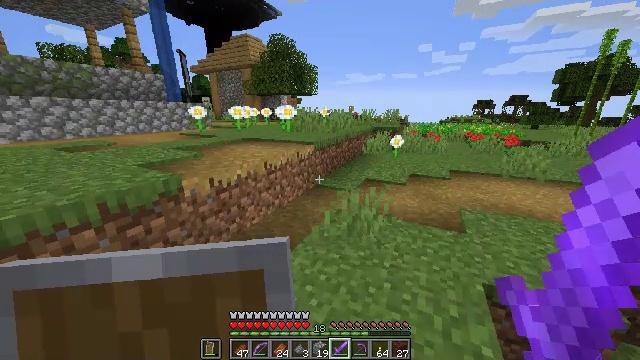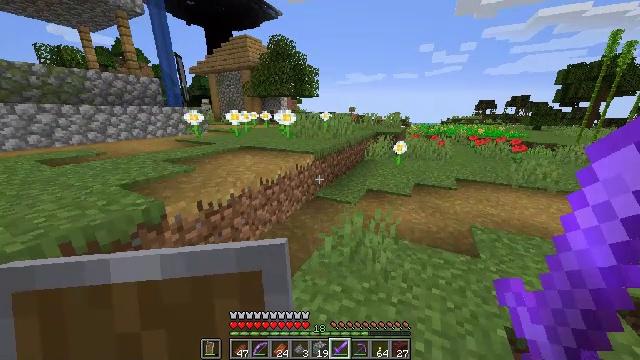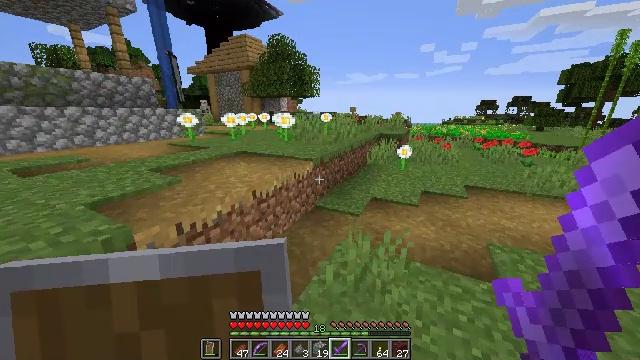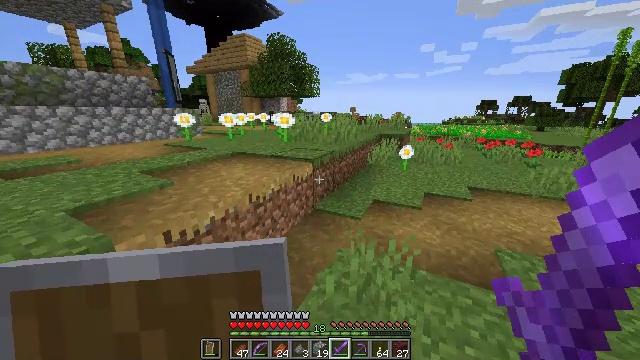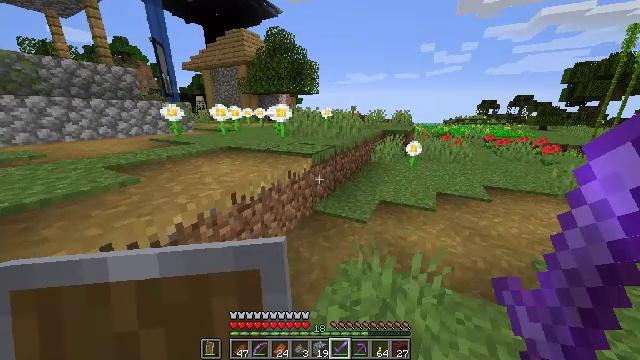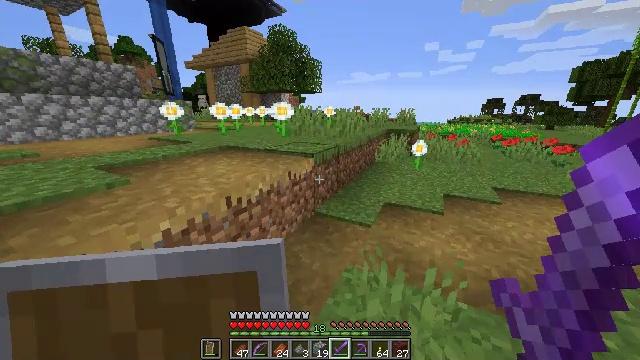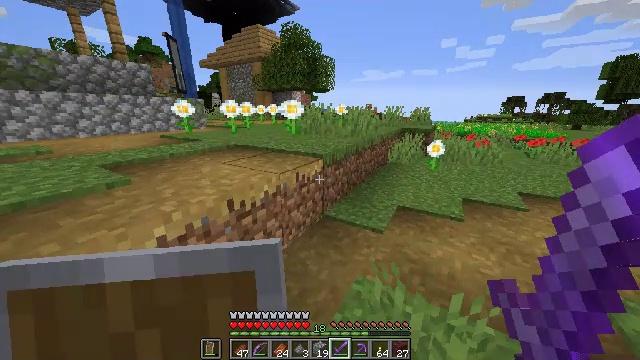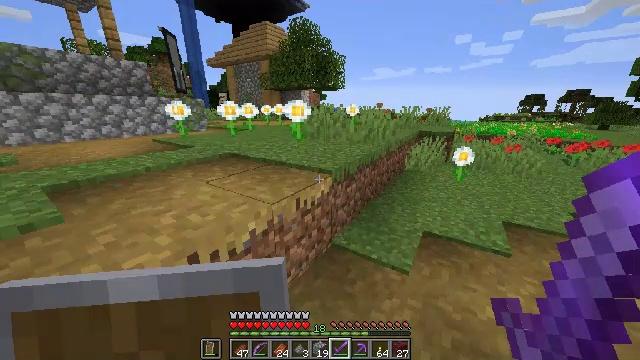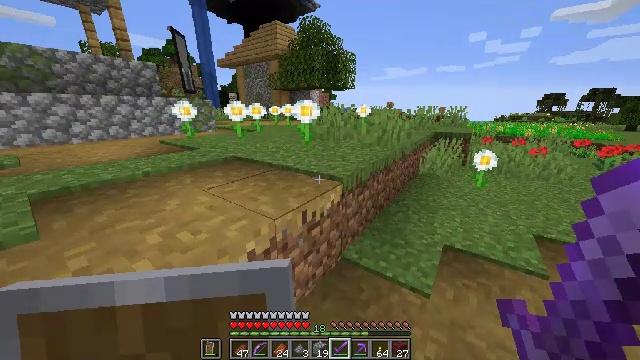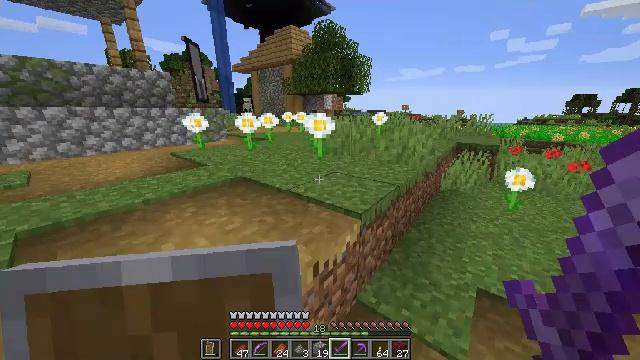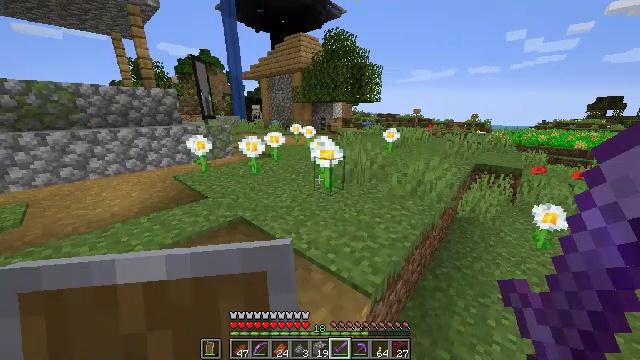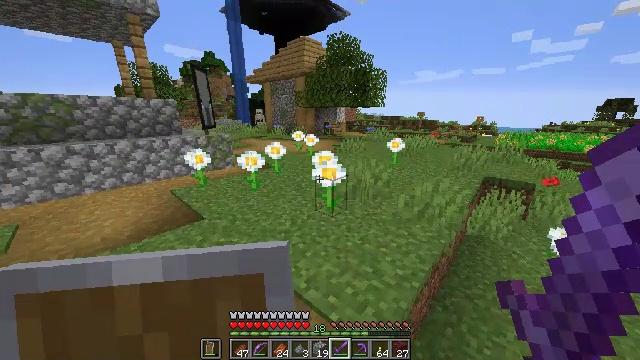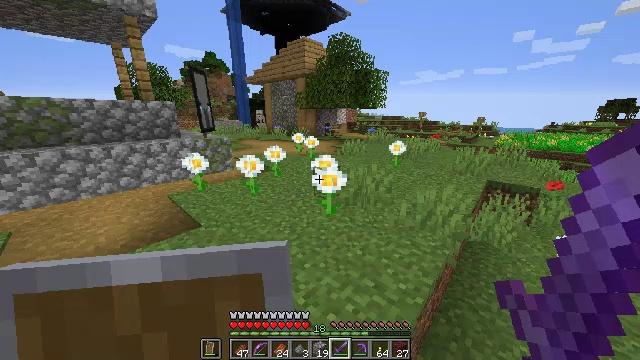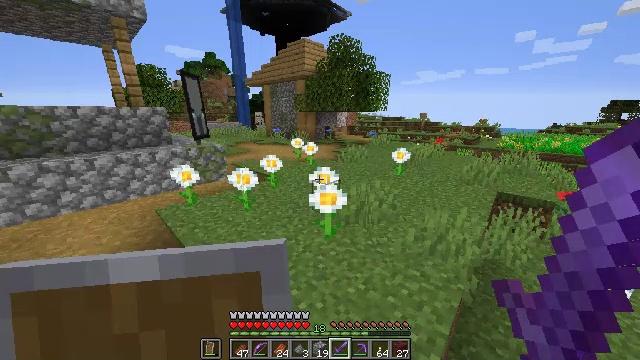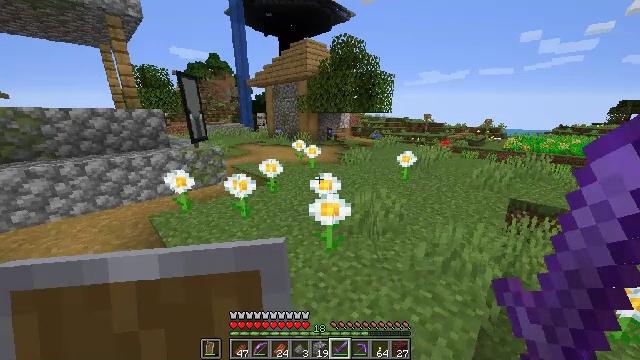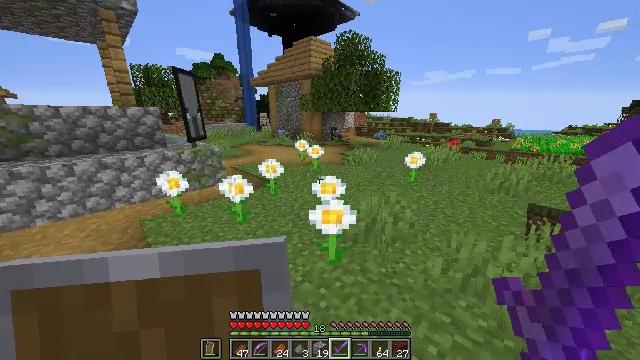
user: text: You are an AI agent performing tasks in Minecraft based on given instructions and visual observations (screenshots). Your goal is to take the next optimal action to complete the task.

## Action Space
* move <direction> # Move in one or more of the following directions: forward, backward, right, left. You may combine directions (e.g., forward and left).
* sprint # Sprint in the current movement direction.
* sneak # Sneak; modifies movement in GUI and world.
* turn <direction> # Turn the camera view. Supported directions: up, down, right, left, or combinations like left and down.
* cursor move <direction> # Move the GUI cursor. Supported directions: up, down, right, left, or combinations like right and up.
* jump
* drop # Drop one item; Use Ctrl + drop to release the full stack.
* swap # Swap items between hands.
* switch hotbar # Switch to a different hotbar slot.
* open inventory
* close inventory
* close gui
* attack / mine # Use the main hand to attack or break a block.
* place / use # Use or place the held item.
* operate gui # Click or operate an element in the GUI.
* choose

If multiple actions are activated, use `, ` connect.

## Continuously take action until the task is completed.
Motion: motion action
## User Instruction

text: Mine the grass in the plains.
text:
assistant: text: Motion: move forward
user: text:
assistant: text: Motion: move forward
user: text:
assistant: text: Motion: move forward
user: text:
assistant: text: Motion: move forward
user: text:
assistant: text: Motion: move forward
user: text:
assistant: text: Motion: move forward, turn left
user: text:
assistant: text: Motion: move forward, turn left
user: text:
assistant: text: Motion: move forward, turn left
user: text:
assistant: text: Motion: move forward, turn left, jump
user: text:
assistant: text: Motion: move forward, turn left, jump
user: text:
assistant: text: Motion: move forward, jump
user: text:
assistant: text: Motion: move forward, jump
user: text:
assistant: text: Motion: move forward, jump
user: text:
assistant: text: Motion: move forward, jump
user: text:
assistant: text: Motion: move forward, turn left, jump
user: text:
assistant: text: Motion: move forward, turn left, jump
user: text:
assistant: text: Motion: move forward, turn left, jump
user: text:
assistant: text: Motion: move forward, turn left, jump
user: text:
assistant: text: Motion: move forward, jump
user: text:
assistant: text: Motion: move forward, jump
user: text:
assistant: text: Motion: move forward, jump
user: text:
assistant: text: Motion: move forward, jump
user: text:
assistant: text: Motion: move forward, jump
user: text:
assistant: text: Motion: move forward, jump
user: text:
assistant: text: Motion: move forward, jump
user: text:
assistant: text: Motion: move forward, turn left, jump
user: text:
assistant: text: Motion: move forward and move left, turn left, jump
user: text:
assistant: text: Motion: move forward and move left, jump
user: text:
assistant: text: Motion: move forward and move left, jump
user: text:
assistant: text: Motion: move forward and move left, jump